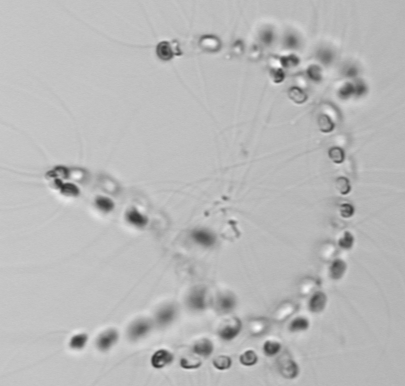
Label: Chaetoceros_socialis